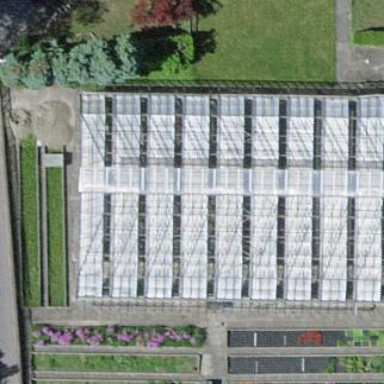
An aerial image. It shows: Greenhouse.